Interaction volume radius: 10 \u00c5
Interaction volume height: 20 \u00c5
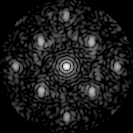
Disorder parameter: 0.3759